Aerial crown-view tile of a tropical tree (Barro Colorado Island, Panama), acquired 20250124:
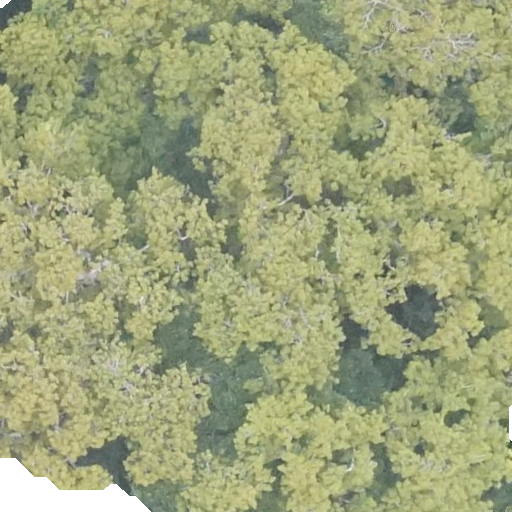
Species: Ceiba pentandra
GBIF accepted scientific name: Ceiba pentandra
Crown area: 689.109 m²